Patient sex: M
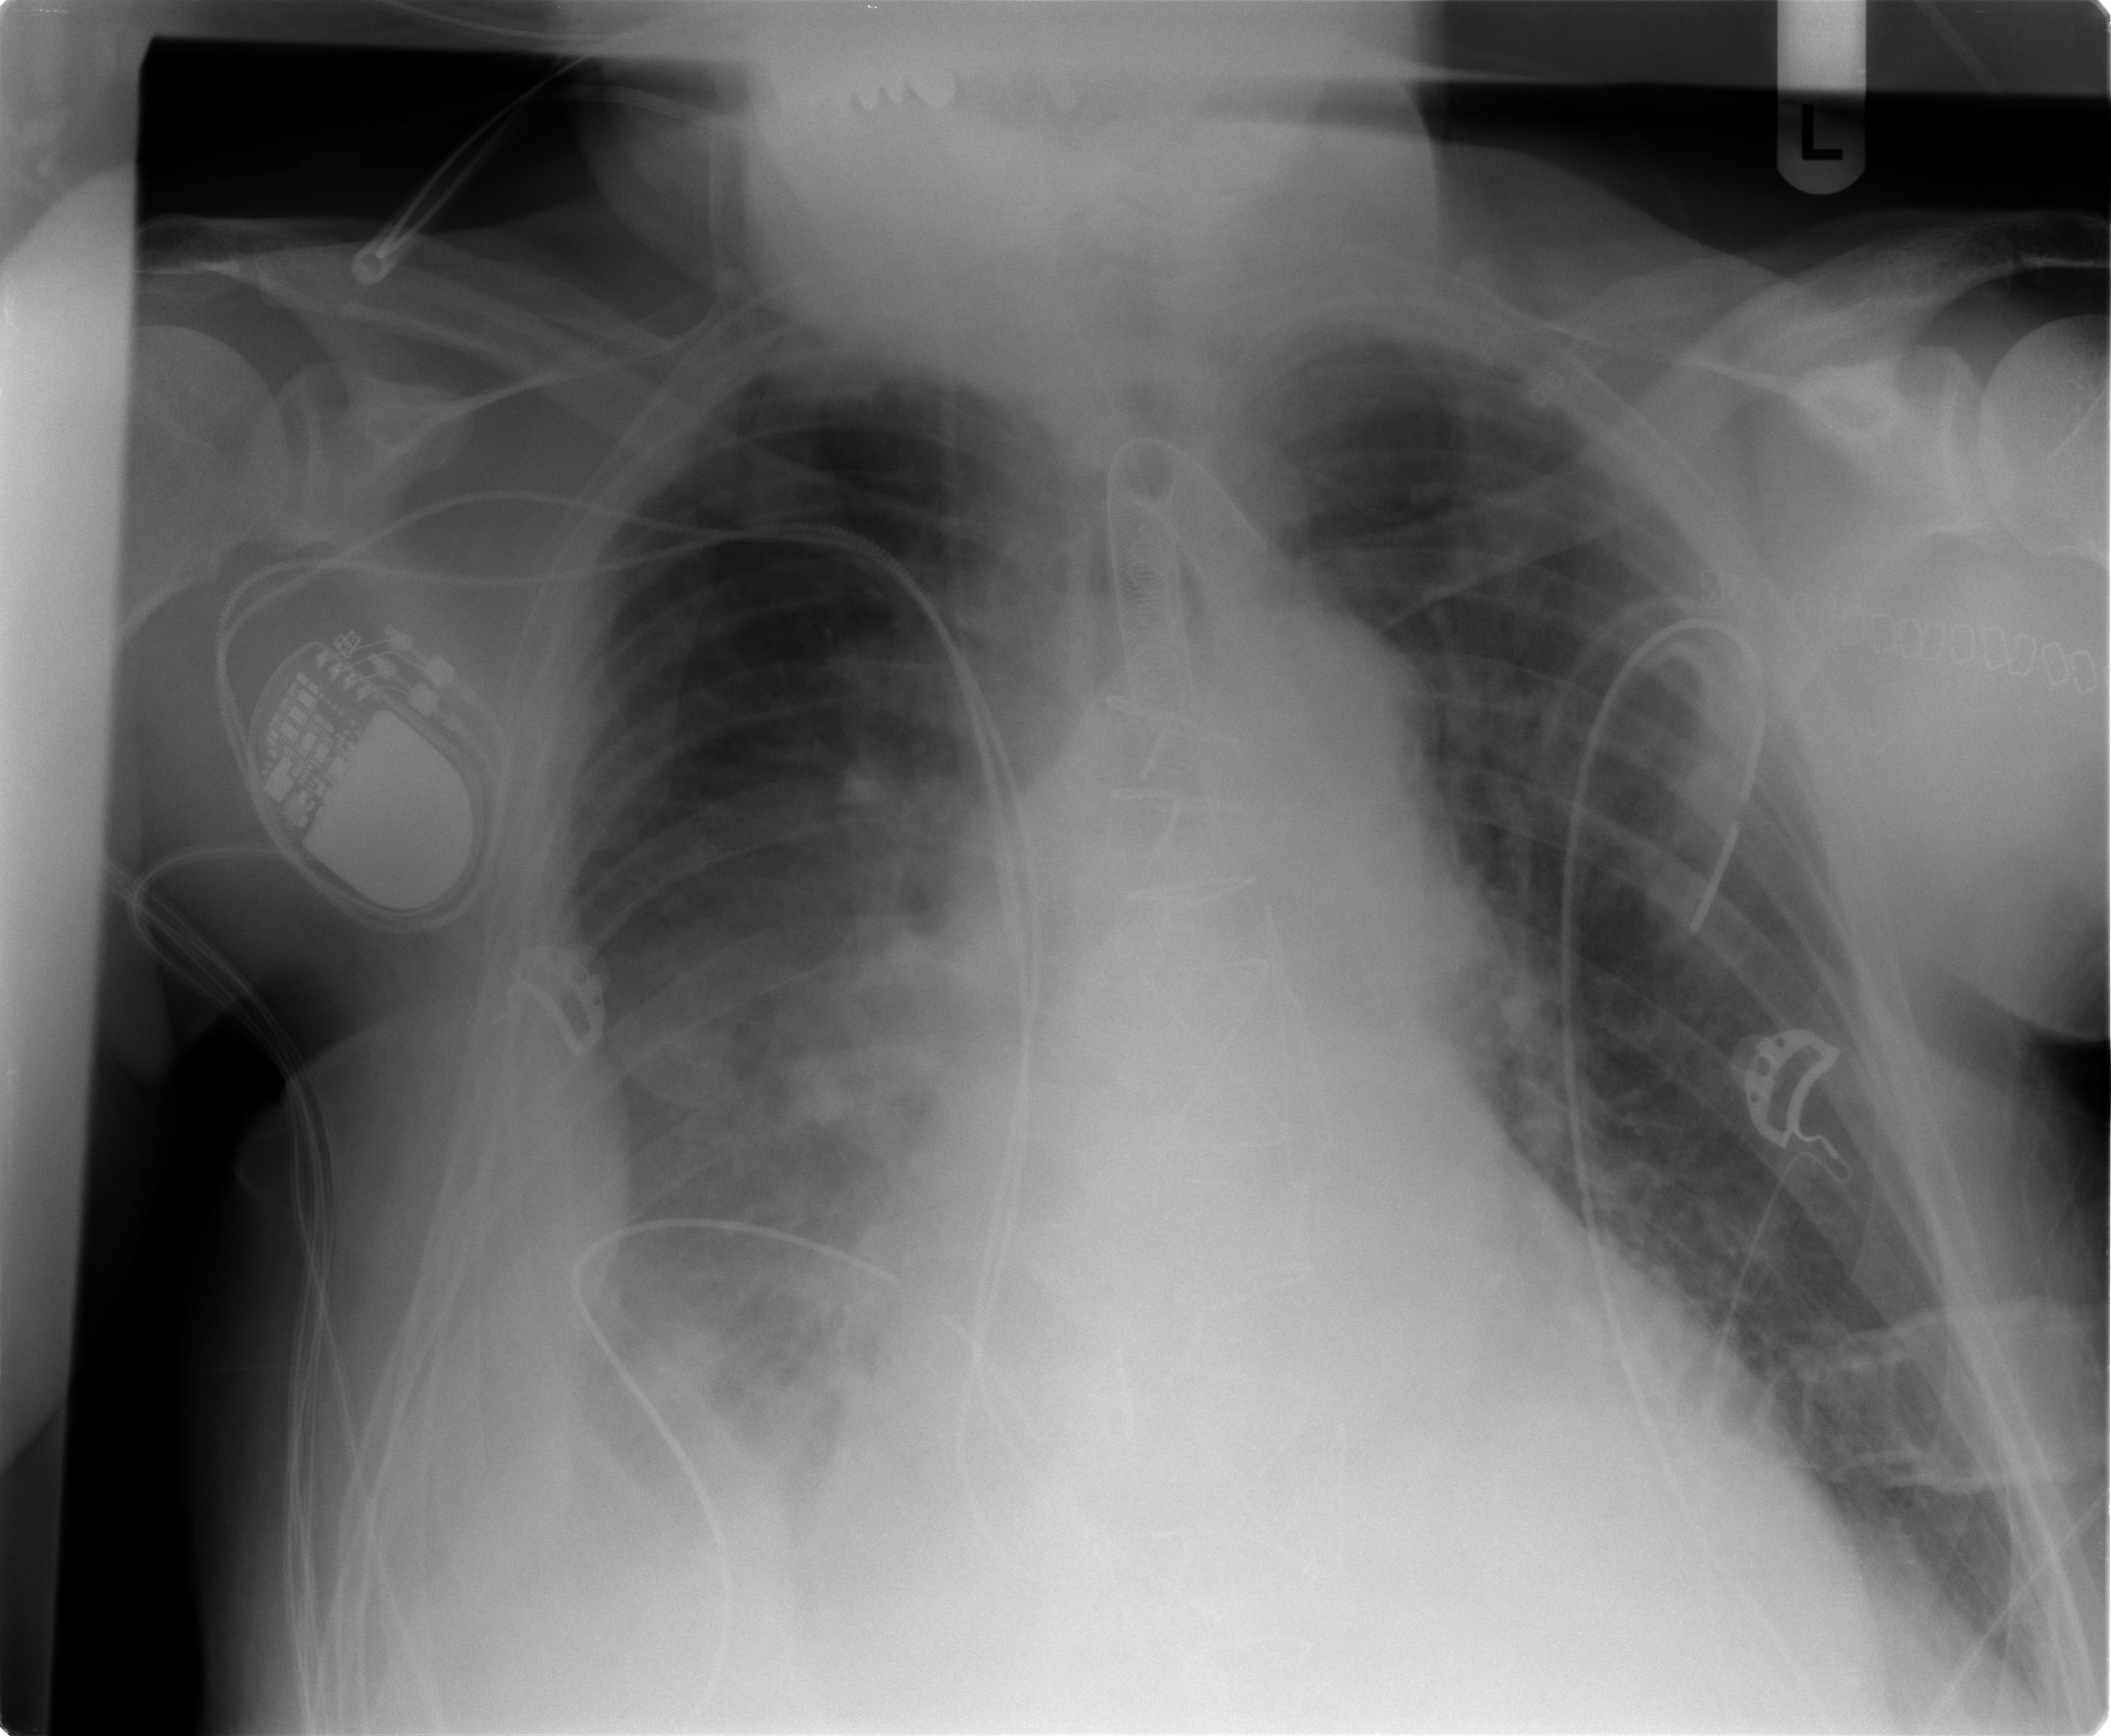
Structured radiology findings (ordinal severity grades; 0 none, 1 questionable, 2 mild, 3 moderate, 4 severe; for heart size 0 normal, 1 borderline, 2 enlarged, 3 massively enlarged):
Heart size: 2
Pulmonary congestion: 2
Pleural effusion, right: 2
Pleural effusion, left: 2
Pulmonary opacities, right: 2
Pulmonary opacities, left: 0
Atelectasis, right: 2
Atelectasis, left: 2